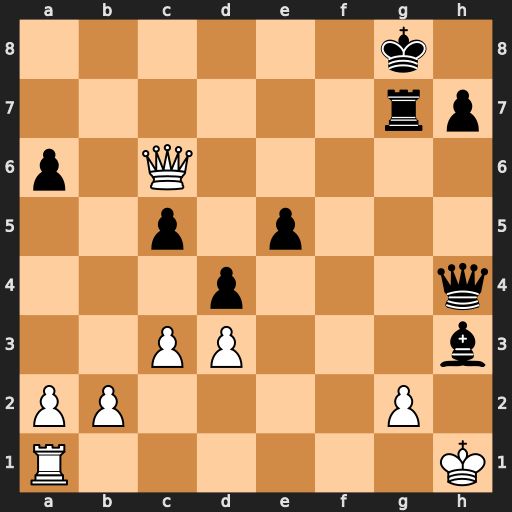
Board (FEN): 6k1/6rp/p1Q5/2p1p3/3p3q/2PP3b/PP4P1/R6K
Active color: w
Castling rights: -
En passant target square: -
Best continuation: Qe8#